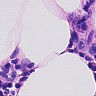
Metastatic tissue present: no